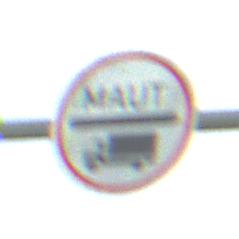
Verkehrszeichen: Mautpflicht
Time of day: MorningAfternoon
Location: Outdoor (Nature)
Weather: PartlyCloudy
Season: NotSpecified
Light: Natural